Question: I have to accomplish following image by using CSS:

It's one image which will contain the main-navigation. So I wrote some CSS in order to do so (not the correct color-codes, I know):
'''
#menu-block {
background: #730868;
background: -webkit-gradient(linear, 0 0, 0 bottom, from(#730868), to(#0a9f9d));
background: -webkit-linear-gradient(top, #730868 0%, #0e70a2 76%,#0a9f9d 100%);
background: -moz-linear-gradient(top, #730868 0%, #0e70a2 76%,#0a9f9d 100%);
background: -ms-linear-gradient(top, #730868 0%, #0e70a2 76%,#0a9f9d 100%);
background: -o-linear-gradient(top, #730868 0%, #0e70a2 76%,#0a9f9d 100%);
background: linear-gradient(top, #730868 0%, #0e70a2 76%,#0a9f9d 100%);
-pie-background: linear-gradient(top, #730868 0%, #0e70a2 76%,#0a9f9d 100%);
behavior: url(/pie/PIE.htc);
}
'''
And this code works great! It does what it has to do except for the arrow on the end... I honestly have no idea on how to tacle this issue.
Should I create a second div in the shape of an arrow and guess the closest color?
It should support IE8...
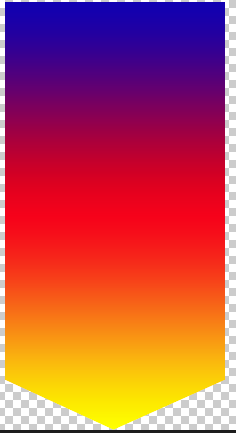
Answer: ## This gets you close
It actually ends up with a solid colored "point" (equal to the end color of the gradient). It might be possible to actually get a continuation of the gradient into the triangle if it absolutely needs to (I don't have time at present to figure that out).
<URL>, but the 'height' can be flexible. In my example, IE8 loses the red center. Perhaps with your PIE solution, it does not.
'''
<!--[if gte IE 9]>
<style type="text/css">
#menu-block {
filter: none;
}
</style>
<![endif]-->
<div id="menu-block" ></div>
'''
'''
#menu-block {
width: 100px;
position: relative;
background: rgb(0,0,255);
background: url(data:image/svg+xml;base64,PD94bWwgdmVyc2lvbj0iMS4wIiA/Pgo8c3ZnIHhtbG5zPSJodHRwOi8vd3d3LnczLm9yZy8yMDAwL3N2ZyIgd2lkdGg9IjEwMCUiIGhlaWdodD0iMTAwJSIgdmlld0JveD0iMCAwIDEgMSIgcHJlc2VydmVBc3BlY3RSYXRpbz0ibm9uZSI+CiAgPGxpbmVhckdyYWRpZW50IGlkPSJncmFkLXVjZ2ctZ2VuZXJhdGVkIiBncmFkaWVudFVuaXRzPSJ1c2VyU3BhY2VPblVzZSIgeDE9IjAlIiB5MT0iMCUiIHgyPSIwJSIgeTI9IjEwMCUiPgogICAgPHN0b3Agb2Zmc2V0PSIwJSIgc3RvcC1jb2xvcj0iIzAwMDBmZiIgc3RvcC1vcGFjaXR5PSIxIi8+CiAgICA8c3RvcCBvZmZzZXQ9IjUwJSIgc3RvcC1jb2xvcj0iI2ZmMDAwMCIgc3RvcC1vcGFjaXR5PSIxIi8+CiAgICA8c3RvcCBvZmZzZXQ9IjEwMCUiIHN0b3AtY29sb3I9IiNmZmZmMDAiIHN0b3Atb3BhY2l0eT0iMSIvPgogIDwvbGluZWFyR3JhZGllbnQ+CiAgPHJlY3QgeD0iMCIgeT0iMCIgd2lkdGg9IjEiIGhlaWdodD0iMSIgZmlsbD0idXJsKCNncmFkLXVjZ2ctZ2VuZXJhdGVkKSIgLz4KPC9zdmc+);
background: -moz-linear-gradient(top, rgba(0,0,255,1) 0%, rgba(255,0,0,1) 50%, rgba(255,255,0,1) 100%);
background: -webkit-gradient(linear, left top, left bottom, color-stop(0%,rgba(0,0,255,1)), color-stop(50%,rgba(255,0,0,1)), color-stop(100%,rgba(255,255,0,1)));
background: -webkit-linear-gradient(top, rgba(0,0,255,1) 0%,rgba(255,0,0,1) 50%,rgba(255,255,0,1) 100%);
background: -o-linear-gradient(top, rgba(0,0,255,1) 0%,rgba(255,0,0,1) 50%,rgba(255,255,0,1) 100%);
background: -ms-linear-gradient(top, rgba(0,0,255,1) 0%,rgba(255,0,0,1) 50%,rgba(255,255,0,1) 100%);
background: linear-gradient(to bottom, rgba(0,0,255,1) 0%,rgba(255,0,0,1) 50%,rgba(255,255,0,1) 100%);
filter: progid:DXImageTransform.Microsoft.gradient( startColorstr='#0000ff', endColorstr='#ffff00',GradientType=0 );
}
#menu-block:after {
content: '';
width: 0;
height: 0;
position: absolute;
left: 0;
top: 100%;
border-right: 50px transparent solid;
border-left: 50px transparent solid;
border-bottom: 0 transparent solid;
border-top: 30px #ffff00 solid;
}
'''